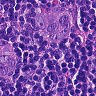
Metastatic tissue present: yes